Brain MRI, t1w sequence, axial 2D slice.
Patient: age 43, sex M, weight 95 kg, height 1.95 m
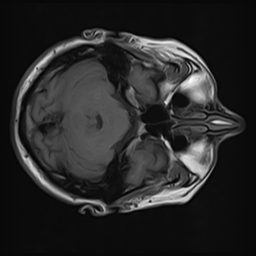